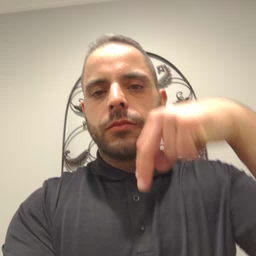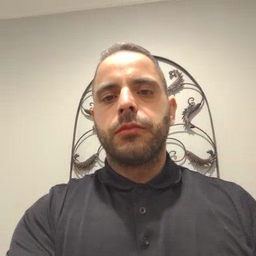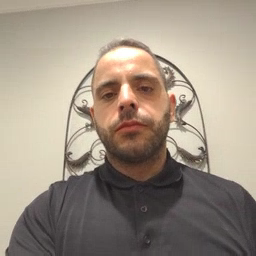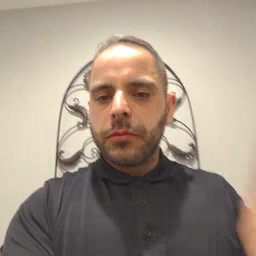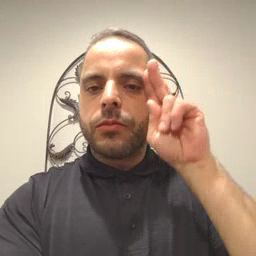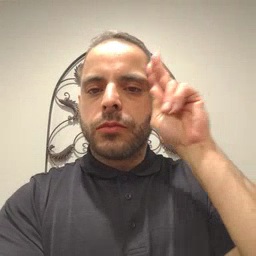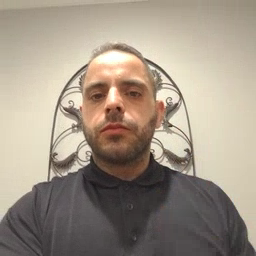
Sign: uncle